Field crop: maize
Growth stage: 2
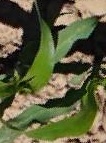
Species: maize